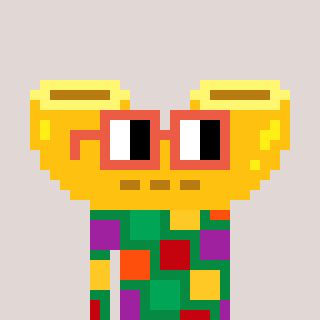
a pixel art character with square orange glasses, a macaroni-shaped head and a green-colored body on a warm background